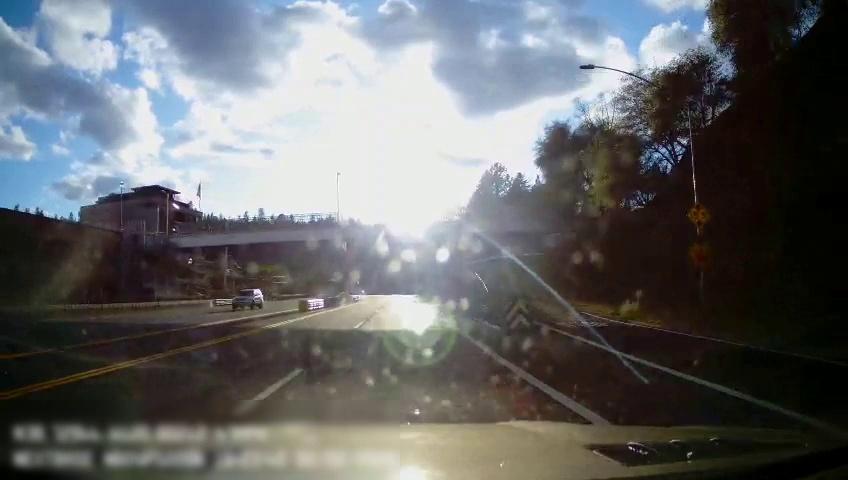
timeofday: Day
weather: Sunny
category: Drivable Space
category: Vehicles | SUV
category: Lanes | Current Lane
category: Lanes | Opposite Lane
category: Lanes | Opposite Lane
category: Lanes | Opposite Lane
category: Lanes | Current Lane
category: Lanes | Alternate Lane
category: Lanes | Current Lane
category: Lanes | Current Lane
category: Traffic | Signs
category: Traffic | Signs